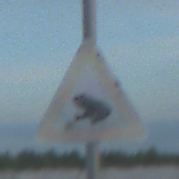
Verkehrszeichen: AmphibienwanderungRechts
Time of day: SunriseSunset
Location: Outdoor (Beach)
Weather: PartlyCloudy
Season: NotSpecified
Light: Natural